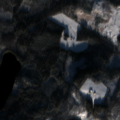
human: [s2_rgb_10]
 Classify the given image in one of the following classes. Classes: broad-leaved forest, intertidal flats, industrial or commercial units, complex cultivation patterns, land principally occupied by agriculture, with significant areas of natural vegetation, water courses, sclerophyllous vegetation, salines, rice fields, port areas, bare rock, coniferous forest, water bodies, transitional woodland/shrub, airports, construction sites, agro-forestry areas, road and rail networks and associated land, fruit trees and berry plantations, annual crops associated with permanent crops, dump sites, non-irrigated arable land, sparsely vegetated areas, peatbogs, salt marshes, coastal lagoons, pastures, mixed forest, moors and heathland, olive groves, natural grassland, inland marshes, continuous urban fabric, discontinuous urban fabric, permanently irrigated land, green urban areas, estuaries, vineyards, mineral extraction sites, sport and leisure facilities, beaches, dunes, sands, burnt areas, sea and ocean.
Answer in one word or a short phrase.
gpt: coniferous forest, mixed forest, transitional woodland/shrub